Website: apple
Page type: customer-info-address
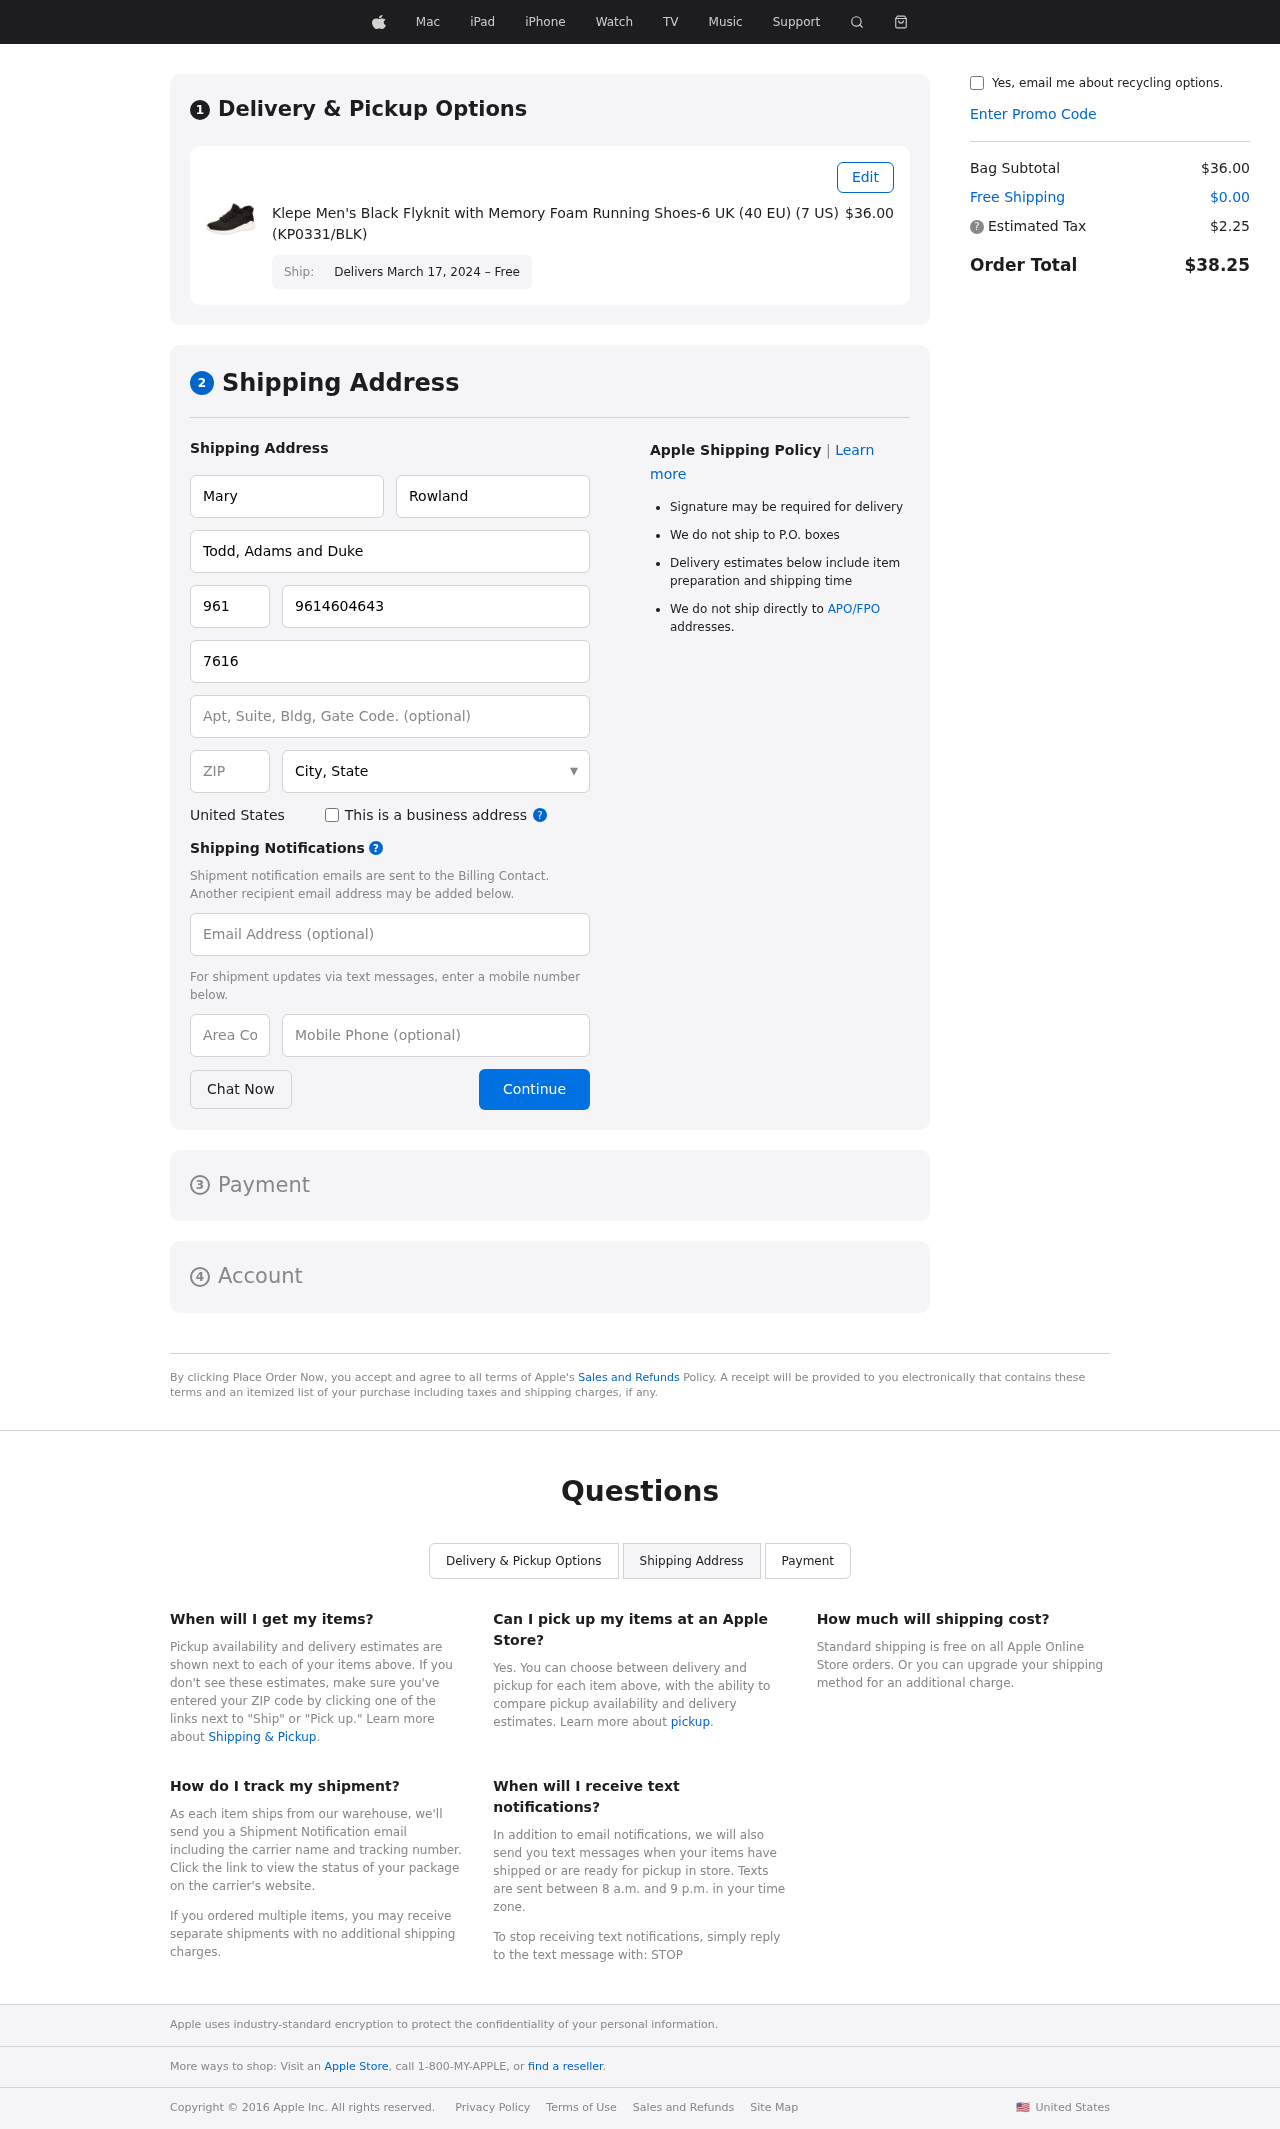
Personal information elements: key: PII_CITY_STATE
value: Manningbury, OK
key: PII_COMPANY
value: Todd, Adams and Duke
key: PII_COUNTRY
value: United States
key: PII_EMAIL
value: mary_rowland@yahoo.com
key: PII_FIRSTNAME
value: Mary
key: PII_LASTNAME
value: Rowland
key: PII_PHONE
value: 9614604643
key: PII_PHONE_ALT
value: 8354836864
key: PII_PHONE_ALT_AREA
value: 835
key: PII_PHONE_AREA
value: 961
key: PII_POSTCODE
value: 24050
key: PII_STREET
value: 7616 Shea Manors
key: PII_STREET2
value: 1219 Lorraine Extensions Suite 363
Product elements: key: PRODUCT1_NAME
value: Klepe Men's Black Flyknit with Memory Foam Running Shoes-6 UK (40 EU) (7 US) (KP0331/BLK)
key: PRODUCT1_PRICE
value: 36
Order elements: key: ORDER_DELIVERY_DATE
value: Delivers March 17, 2024 – Free
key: ORDER_SUBTOTAL
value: $36.00
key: ORDER_SHIPPING_COST
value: $0.00
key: ORDER_TAX
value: $2.25
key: ORDER_TOTAL
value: $38.25